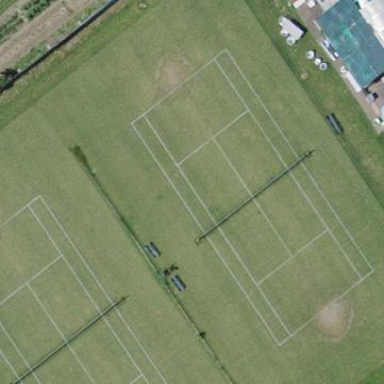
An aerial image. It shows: Grass tennis pitch for leisure and sport activities.